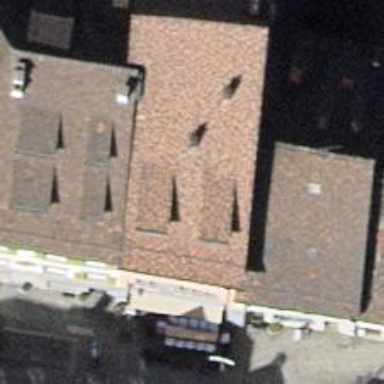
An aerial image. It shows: Cafe.